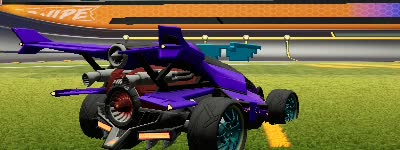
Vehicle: aftershock